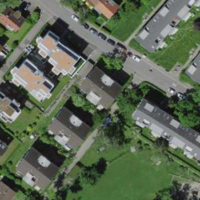
EUNIS habitat code: 54
Species observed at this site:
Salvia pratensis